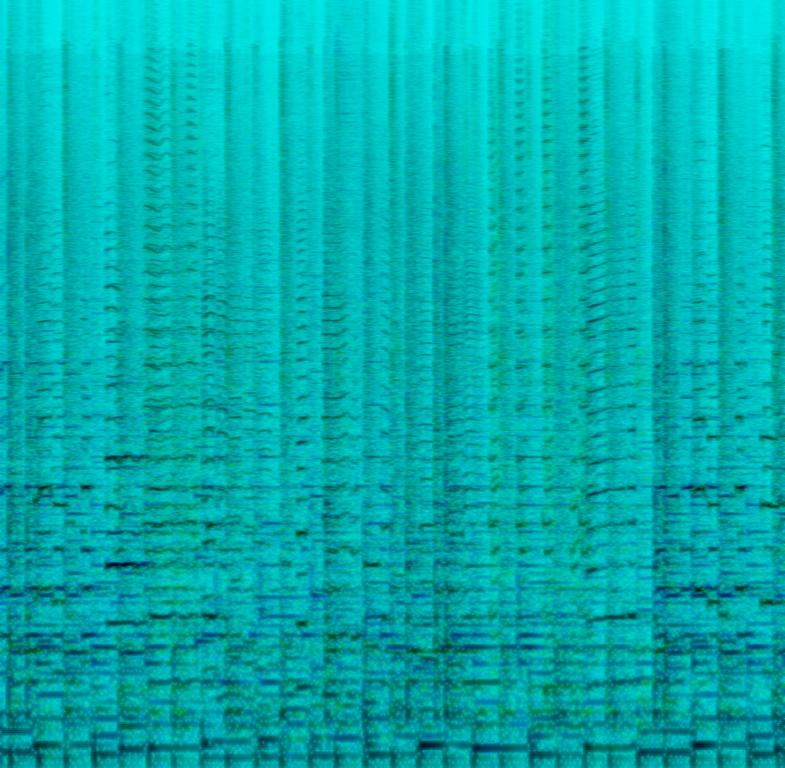
This is a big band jazz music piece. It is an instrumental piece. The main melody is played by a wide variety of the winds section composed of the saxophone, the trumpet, the flute and the clarinet. The piano and the upright bass provide backing structures. The rhythmic background consists of a jazz acoustic drum beat. The atmosphere is playful. This piece could fit perfectly in the soundtrack of a Disney-type animation movie.